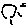
Label: sun